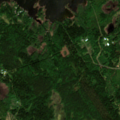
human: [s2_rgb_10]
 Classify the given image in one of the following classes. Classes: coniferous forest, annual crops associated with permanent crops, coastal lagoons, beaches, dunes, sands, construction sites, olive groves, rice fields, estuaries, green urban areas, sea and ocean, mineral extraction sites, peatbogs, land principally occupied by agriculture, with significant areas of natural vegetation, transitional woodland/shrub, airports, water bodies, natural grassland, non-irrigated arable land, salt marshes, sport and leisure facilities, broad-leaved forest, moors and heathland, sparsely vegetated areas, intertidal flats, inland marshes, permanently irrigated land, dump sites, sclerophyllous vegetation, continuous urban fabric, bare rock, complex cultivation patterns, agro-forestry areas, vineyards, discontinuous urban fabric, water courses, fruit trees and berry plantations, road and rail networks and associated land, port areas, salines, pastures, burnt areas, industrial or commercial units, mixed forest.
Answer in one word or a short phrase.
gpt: coniferous forest, mixed forest, transitional woodland/shrub, sea and ocean